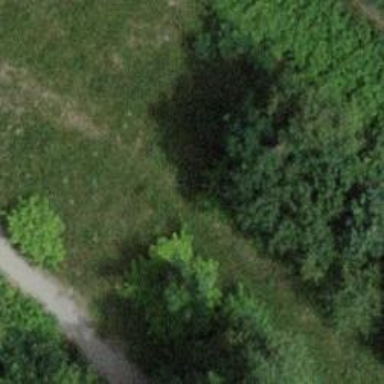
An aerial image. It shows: Bridleway.